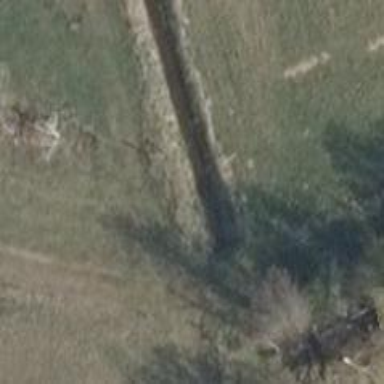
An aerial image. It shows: Culvert tunnel.